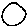
Label: circle